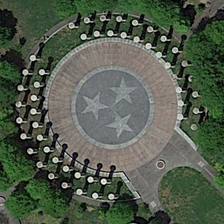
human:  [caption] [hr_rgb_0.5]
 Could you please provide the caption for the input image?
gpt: many green trees are around a circle square .

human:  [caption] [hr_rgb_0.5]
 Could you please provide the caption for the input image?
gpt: many green trees are around a circle square .

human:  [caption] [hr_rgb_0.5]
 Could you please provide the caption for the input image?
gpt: many green trees are around a circle square .

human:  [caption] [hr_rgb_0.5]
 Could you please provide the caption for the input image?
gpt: many green trees are around a circle square .

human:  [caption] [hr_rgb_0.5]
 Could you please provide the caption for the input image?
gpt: many green trees are around a circle square .